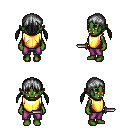
a pixel art fantasy rpg character, female body template, orc, green skin, gold chest armor, magenta pants, gray twin-tailed hairstyle, dagger, four views (front, back, left, right), 2x2 character sprite sheet, small pixel art, hard edges, no anti-aliasing